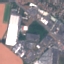
Land use / land cover: Industrial